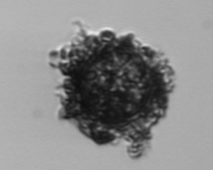
Label: Thalassiosira_TAG_external_detritus